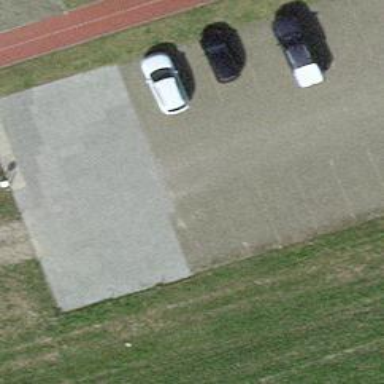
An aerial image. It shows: Parking aisle designated as service road.